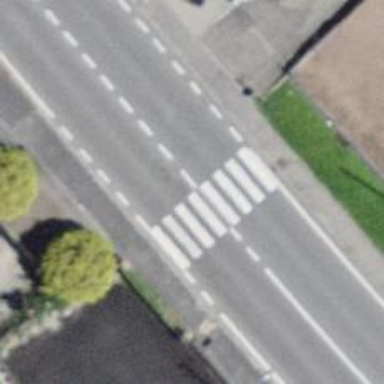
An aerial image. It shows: Marked crossing with flush right kerb and raised left kerb.